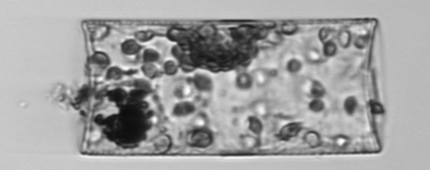
Label: Guinardia_flaccida